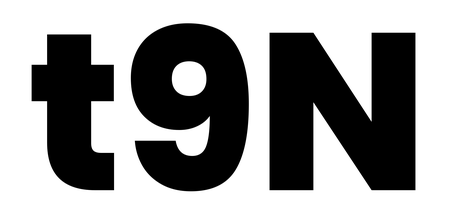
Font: Poppins-ExtraBold